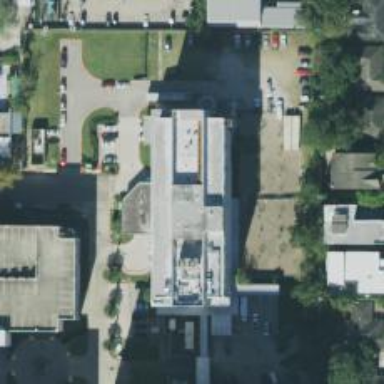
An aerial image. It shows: Healthcare facility identified as hospital.